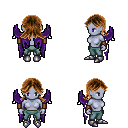
a pixel art fantasy rpg character, female body template, dark elf, purple skin, purple wings, teal pants, brown loose hair, leather bracers, metal boots, four views (front, back, left, right), 2x2 character sprite sheet, small pixel art, hard edges, no anti-aliasing